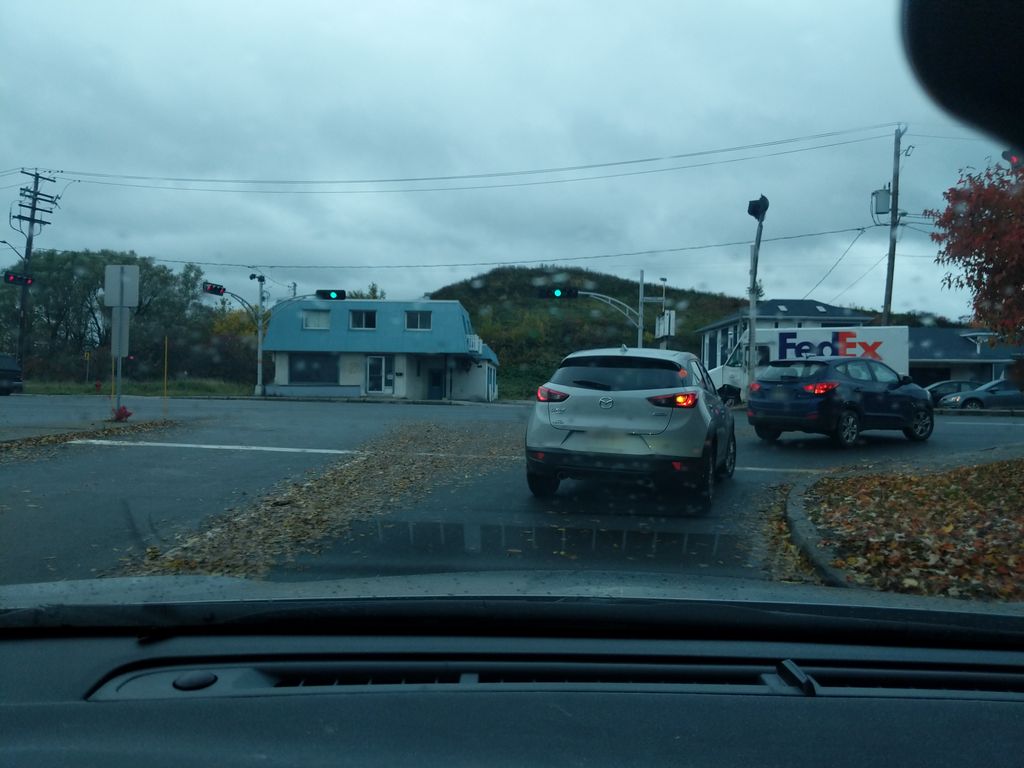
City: quebec_city